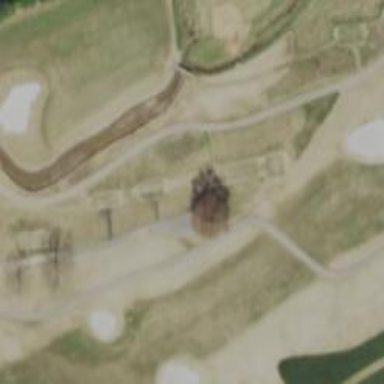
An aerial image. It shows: Serene golf path.